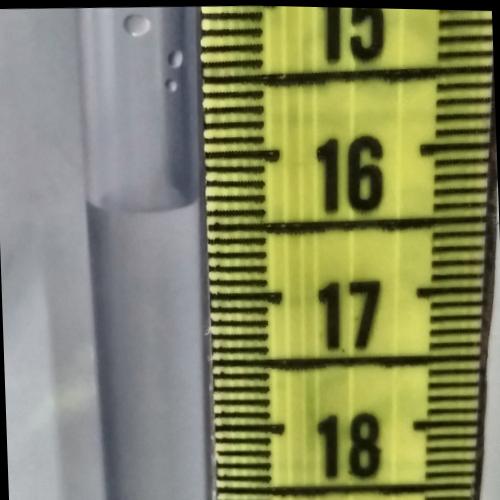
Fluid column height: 16.3 cm